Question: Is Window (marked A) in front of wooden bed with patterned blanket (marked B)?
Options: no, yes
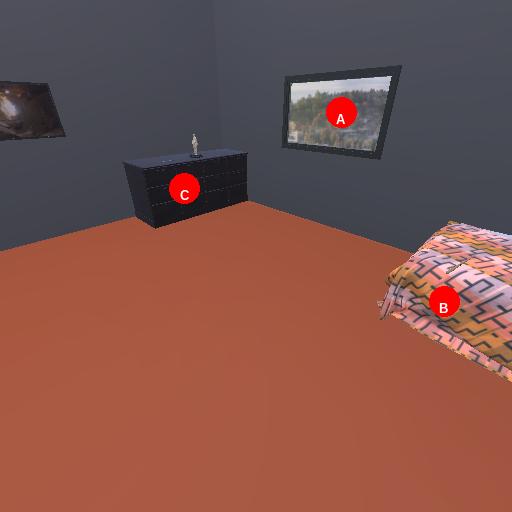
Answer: no